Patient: sex M, age 83
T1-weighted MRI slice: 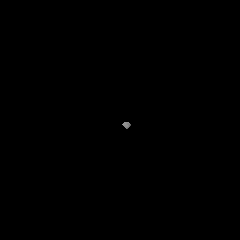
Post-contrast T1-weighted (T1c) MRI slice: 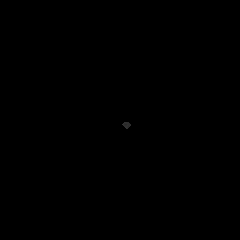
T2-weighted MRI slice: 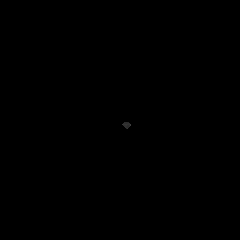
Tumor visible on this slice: no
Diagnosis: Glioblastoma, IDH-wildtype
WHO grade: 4